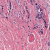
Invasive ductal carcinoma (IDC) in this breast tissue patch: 1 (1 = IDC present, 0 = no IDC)